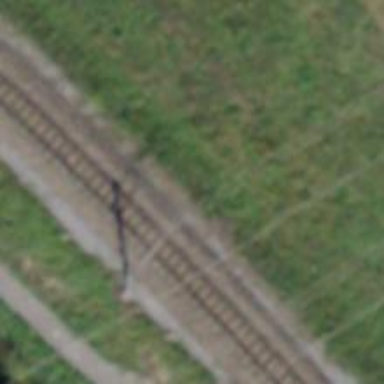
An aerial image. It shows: Narrow-gauge railway with electrified contact line.